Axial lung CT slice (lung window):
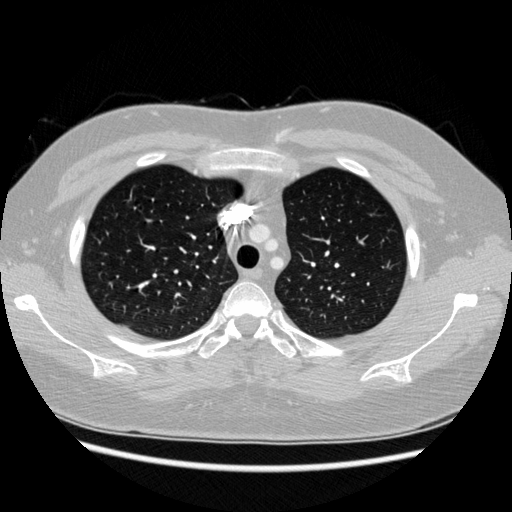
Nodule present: no